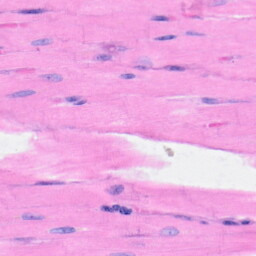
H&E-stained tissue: Heart